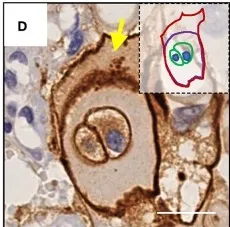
Complex morphologies of CIC structures. (D) The cell enclosing two cells was inside of another cell (yellow arrow) without nucleus.
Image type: pathology (immunostaining)